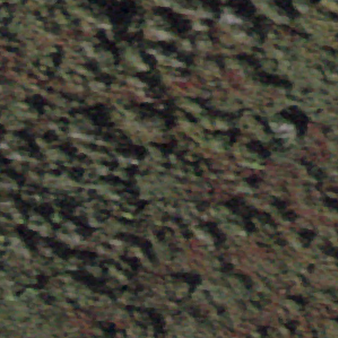
Label: other